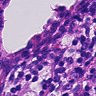
Metastatic tissue present: no